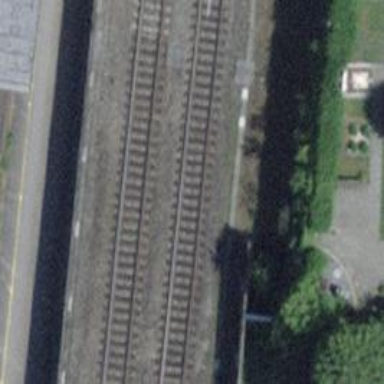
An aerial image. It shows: Single railway track with electrified contact line.